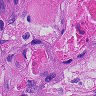
Metastatic tissue present: yes